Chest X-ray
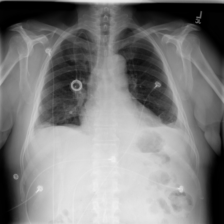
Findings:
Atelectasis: negative
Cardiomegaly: negative
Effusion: positive
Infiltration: negative
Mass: negative
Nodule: negative
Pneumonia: negative
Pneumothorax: negative
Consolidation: negative
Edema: negative
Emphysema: negative
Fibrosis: negative
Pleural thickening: negative
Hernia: negative